Question: Please have a look at the image below. I'm trying to remove the white space in between the images on the left. Each of the images are in a div tag. My CSS is located after the image.

'''
div.Forum {
border: 2px solid black;
text-align: center;
padding: 0 36px;
}
div.Forum div
{
display: inline;
float: left;
clear: none;
}
div.ForumChild
{
border: 1px solid black;
background-color: #F2F2F2;
width: 228px;
height:auto;
padding: 12px 12px 10px 10px;
margin: auto auto;
margin-bottom: 10px;
margin-right: 20px;
overflow: hidden;
}
div.ForumChild img {
width: 226px;
height: auto;
border: 1px solid black;
float: left;
border-radius: 2px;
}
'''
The Forum class is the parent and the ForumChild class is used for each of the images. Here is the HTML. It's created in a Razor View.
'''
<div class="Forum">
<p>The Forum</p>
@foreach (var item in Model)
{
<div class="ForumChild">
<img src="@item.Blog.Image.img_path" alt="Not Found" />
<br />
</div>
}
</div>
'''
Thank you in advance.
I updated my code to the following to resolve my issue. Thanks everyone!
'''
@{
ViewBag.Title = "Home Page";
int counter = 0;
}
<div class="Forum">
<p>The Forum</p>
@for (int z = 0; z < 3; z++)
{
counter = 0;
<div class="ForumChild">
@foreach (var item in Model)
{
if (counter % 3 == z)
{
<img src="@item.Blog.Image.img_path" alt="Not Found" />
}
counter++;
}
</div>
}
</div>
'''
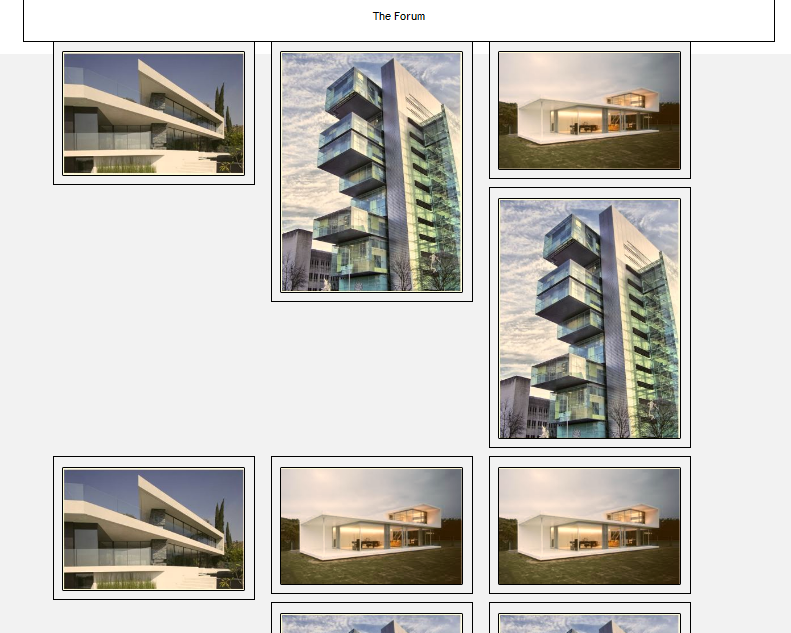
Answer: To remove all whitespace between images like you want, 'float' won't work. You could create three '<div>' tags and place your images within those columns. For instance, if you want three columns:
HTML:
'''
<div class="imgCol">
<!-- every third image -->
</div>
<div class="imgCol">
<!-- every third image -->
</div>
<div class="imgCol">
<!-- every third image -->
</div>
'''
Then, add 'float: left;' to the CSS for your column class (in this case '.imgCol') and ensure the widths and margins are such that the columns appear side by side and no float drop occurs.
Here's a demo: <URL>
For your particular situation, you could implement this as follows. I don't code in ASP.net, so there is some pseudocode thrown in
'''
<div class="Forum">
<p>The Forum</p>
<div class="imgCol">
/* create counter = 0 */
@foreach (var item in Model) {
/* if counter % 3 == 0, then write img tag */
<img src="@item.Blog.Image.img_path" alt="Not Found" />
/* counter++ */
}
</div>
<div class="imgCol">
/* create counter = 0 */
@foreach (var item in Model) {
/* if counter % 3 == 1, then write img tag */
<img src="@item.Blog.Image.img_path" alt="Not Found" />
/* counter++ */
}
</div>
<div class="imgCol">
/* create counter = 0 */
@foreach (var item in Model) {
/* if counter % 3 == 2, then write img tag */
<img src="@item.Blog.Image.img_path" alt="Not Found" />
/* counter++ */
}
</div>
</div>
'''
There may be a better solution that does not require looping through the images three times, but that is best left to someone that better knows ASP.net